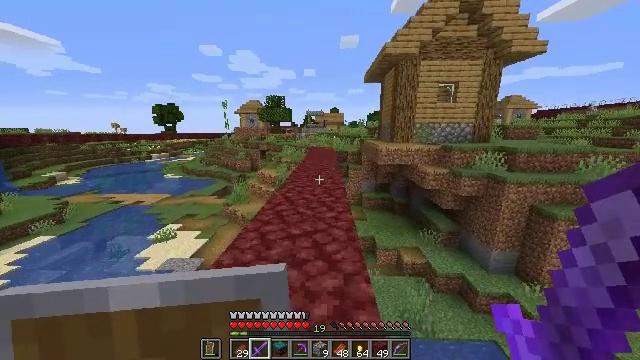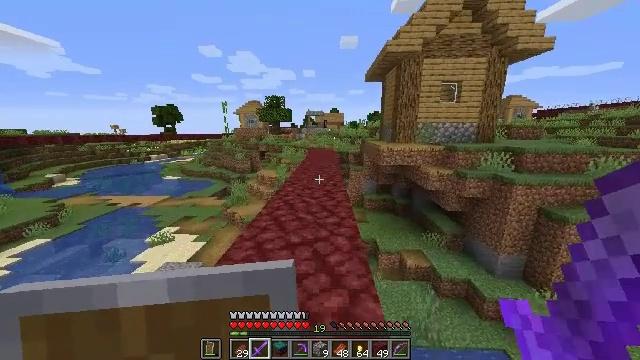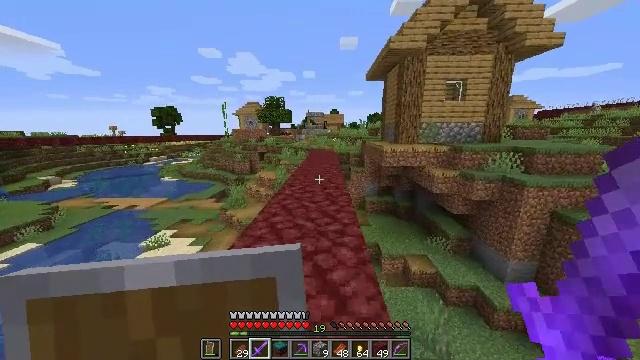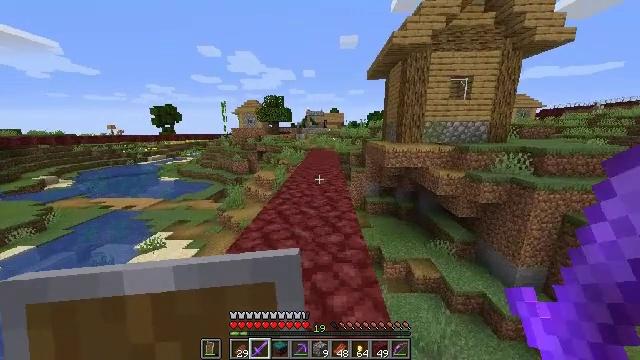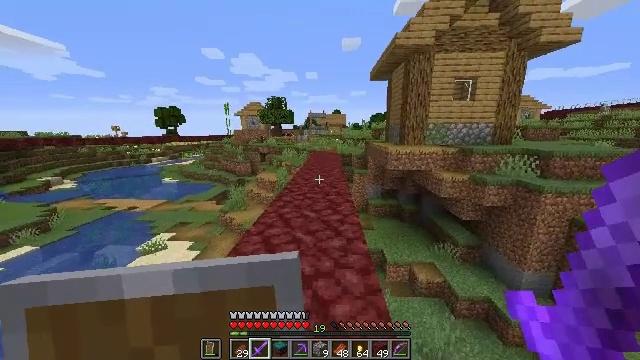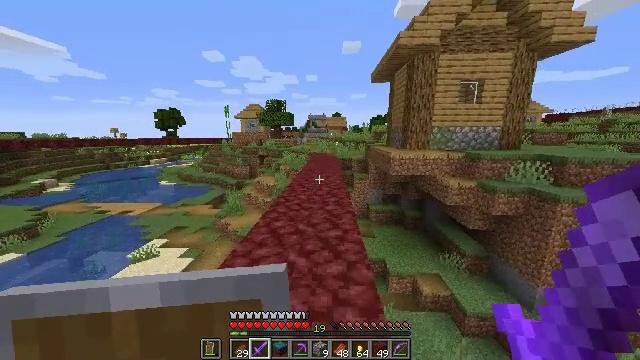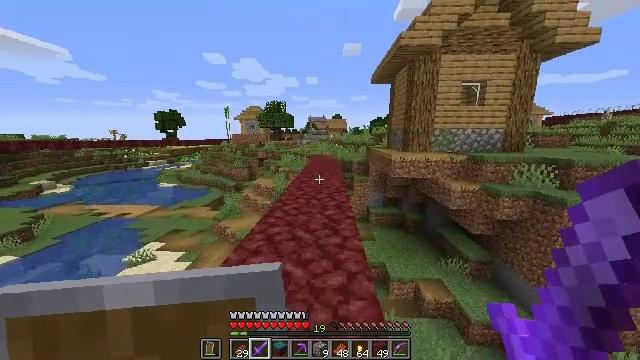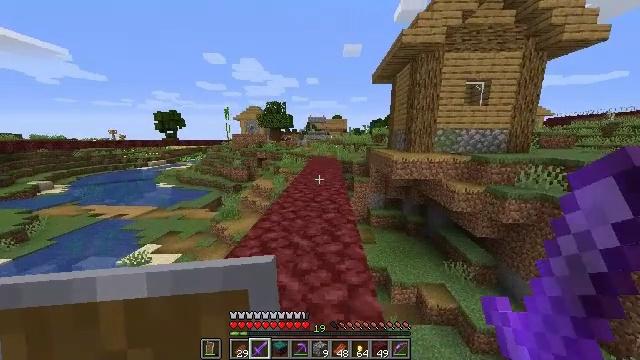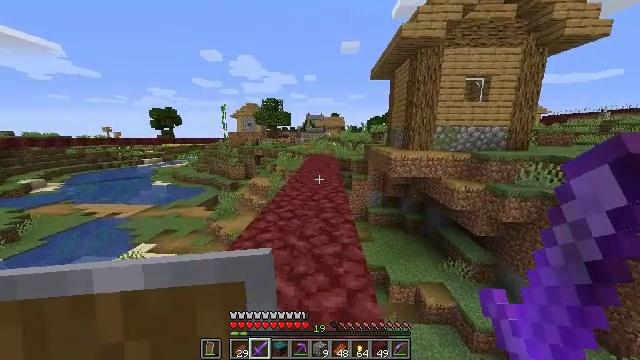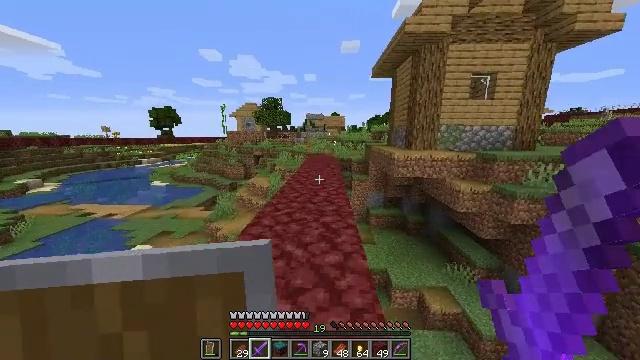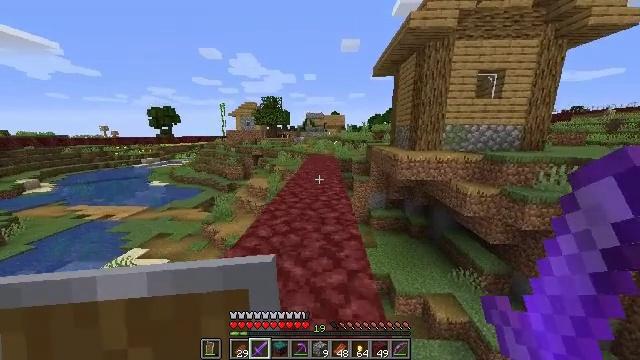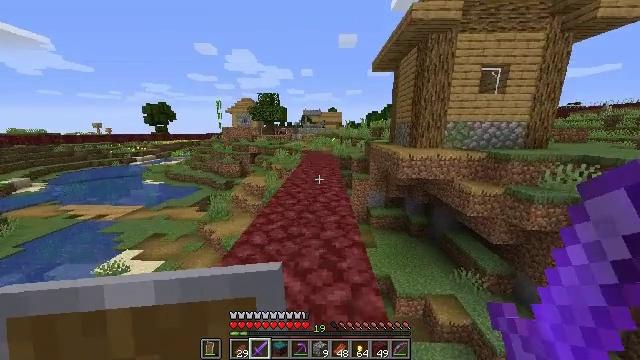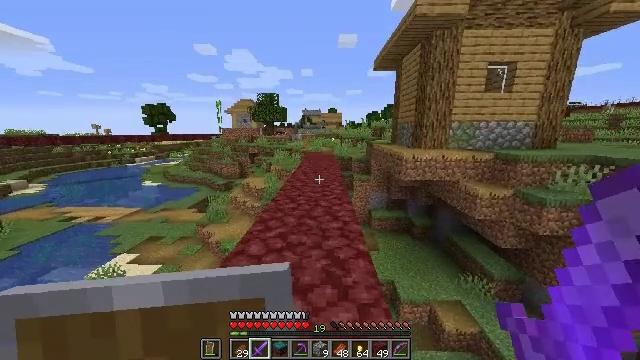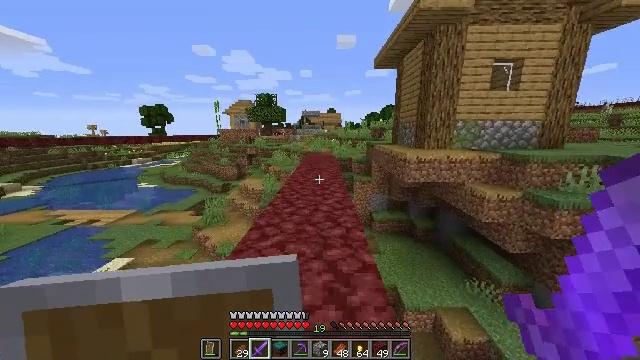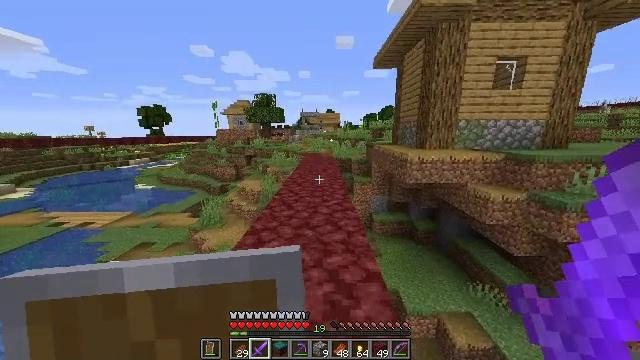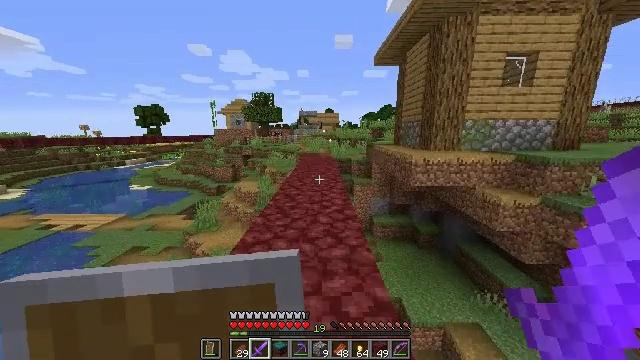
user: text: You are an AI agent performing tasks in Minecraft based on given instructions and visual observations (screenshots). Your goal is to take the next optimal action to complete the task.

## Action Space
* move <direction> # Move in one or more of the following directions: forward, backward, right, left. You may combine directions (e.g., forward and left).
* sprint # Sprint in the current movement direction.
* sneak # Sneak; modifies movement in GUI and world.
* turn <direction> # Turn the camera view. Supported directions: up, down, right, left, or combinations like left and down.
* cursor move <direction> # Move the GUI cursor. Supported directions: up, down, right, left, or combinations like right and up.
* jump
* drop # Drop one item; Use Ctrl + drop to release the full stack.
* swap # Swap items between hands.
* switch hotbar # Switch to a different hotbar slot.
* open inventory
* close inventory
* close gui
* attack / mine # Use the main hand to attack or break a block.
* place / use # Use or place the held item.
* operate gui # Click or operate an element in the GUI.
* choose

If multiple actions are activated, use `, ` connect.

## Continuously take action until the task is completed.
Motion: motion action
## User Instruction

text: Collect tall grass by breaking it.
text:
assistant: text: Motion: move forward
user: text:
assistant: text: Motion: move forward
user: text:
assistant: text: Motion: move forward
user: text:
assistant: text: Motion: move forward
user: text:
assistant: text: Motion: move forward
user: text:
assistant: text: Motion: move forward
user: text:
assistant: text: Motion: move forward
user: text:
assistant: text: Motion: move forward
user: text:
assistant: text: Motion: move forward
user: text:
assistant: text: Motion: move forward
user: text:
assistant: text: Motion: move forward
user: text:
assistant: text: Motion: move forward
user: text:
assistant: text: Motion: move forward
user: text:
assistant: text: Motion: move forward
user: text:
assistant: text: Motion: move forward
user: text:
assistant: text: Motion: move forward
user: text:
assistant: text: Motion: move forward
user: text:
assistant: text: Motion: move forward, jump
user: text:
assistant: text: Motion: move forward, jump
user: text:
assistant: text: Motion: move forward, jump
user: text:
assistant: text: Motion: move forward, jump
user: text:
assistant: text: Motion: move forward, jump
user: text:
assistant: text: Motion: move forward, jump
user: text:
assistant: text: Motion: move forward, jump
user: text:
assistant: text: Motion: move forward, jump
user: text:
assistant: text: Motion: move forward, jump
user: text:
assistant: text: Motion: move forward, jump
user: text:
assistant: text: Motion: move forward, jump
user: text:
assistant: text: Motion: move forward, jump
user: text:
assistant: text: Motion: move forward, jump